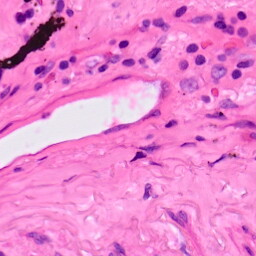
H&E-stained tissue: Lung